Question:
I restored a server, running OSX Server, from backup and now just get the above error when trying to add a new bot through Xcode.
Is there any log file in which I can get more information?
Has anyone seen this before?
The system.log has some messages from xcscontrol.
'''
Mar 25 13:13:04 onato.local xcscontrol[4164]: Xcode version: 6.2 (6C131e) (OS X SDK 13F26, iOS SDK 12D508)
Mar 25 13:13:04 onato.local xcscontrol[4164]: Server version: 4.0.3 (14S350)
Mar 25 13:13:04 onato.local xcscontrol[4164]: OS X version: 10.10.2 (14C1514)
Mar 25 13:13:04 onato.local nsurlstoraged[205]: realpath() returned NULL for /var/root/Library/Caches/xcscontrol
Mar 25 13:13:04 onato.local nsurlstoraged[205]: The read-connection to the DB=/var/root/Library/Caches/xcscontrol/Cache.db is NOT valid. Unable to determine schema version.
Mar 25 13:13:04 onato.local nsurlstoraged[205]: realpath() returned NULL for /var/root/Library/Caches/xcscontrol
Mar 25 13:13:04 --- last message repeated 1 time ---
Mar 25 13:13:04 onato.local nsurlstoraged[205]: ERROR: unable to determine file-system usage for FS-backed cache at /var/root/Library/Caches/xcscontrol/fsCachedData. Errno=13
Mar 25 13:13:04 onato.local thermald[28]: invalid attribute or value, default to yes
'''
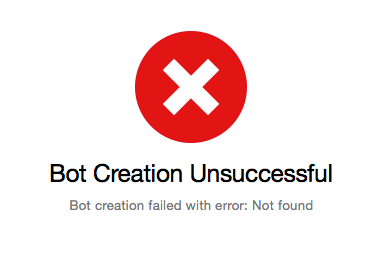
Answer: I ended up resetting xcscontrol and setting up Xcode again.
'sudo xcrun xcscontrol --reset'
The relevant log files are in '/Library/Developer/XcodeServer/Logs'